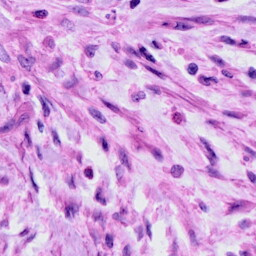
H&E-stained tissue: Cervix